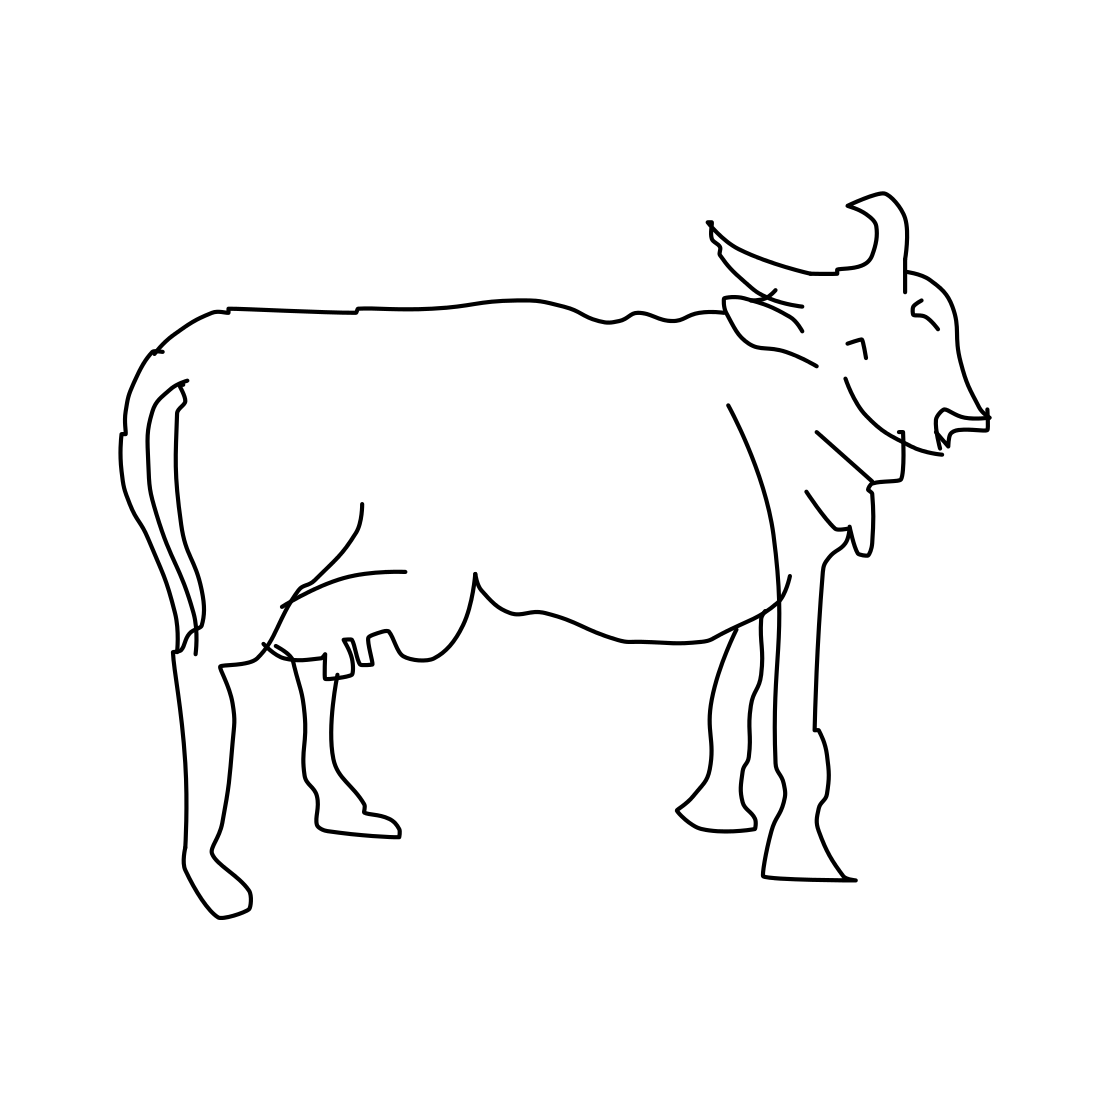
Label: cow